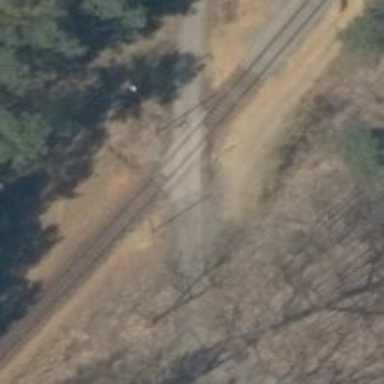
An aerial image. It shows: Level crossing along the railway.